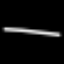
Label: line